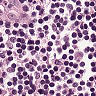
Metastatic tissue present: no